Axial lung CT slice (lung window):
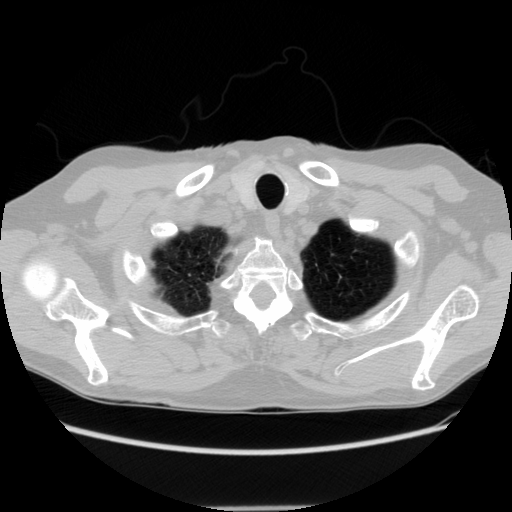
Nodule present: no